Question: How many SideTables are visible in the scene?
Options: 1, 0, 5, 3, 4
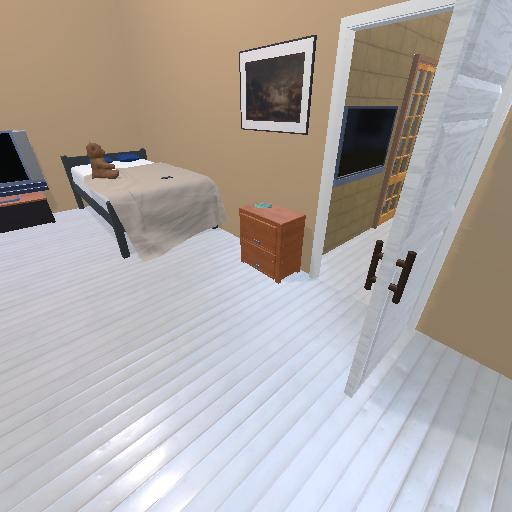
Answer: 1